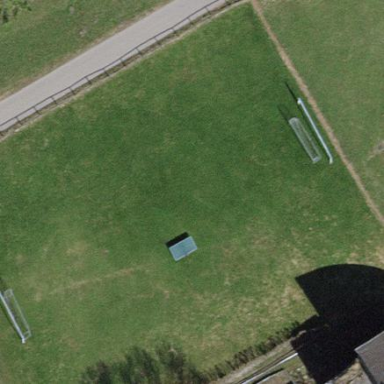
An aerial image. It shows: Pitch designated as leisure land.